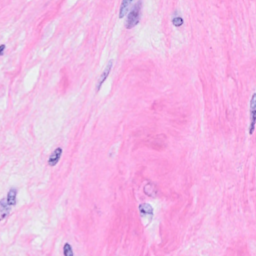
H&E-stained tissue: Breast